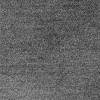
Atmospheric dust classification: dusty